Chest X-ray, PA view. Patient: 31 years old, sex F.
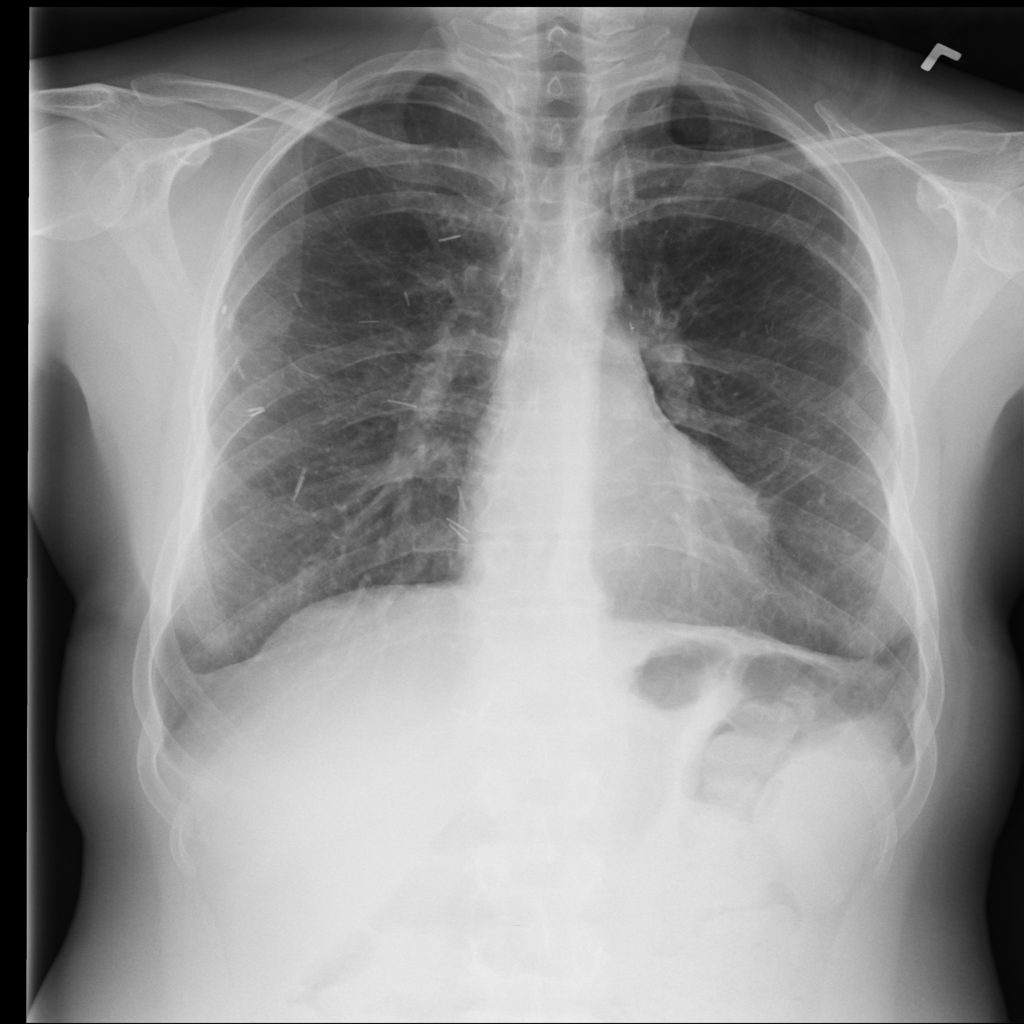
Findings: Pneumothorax